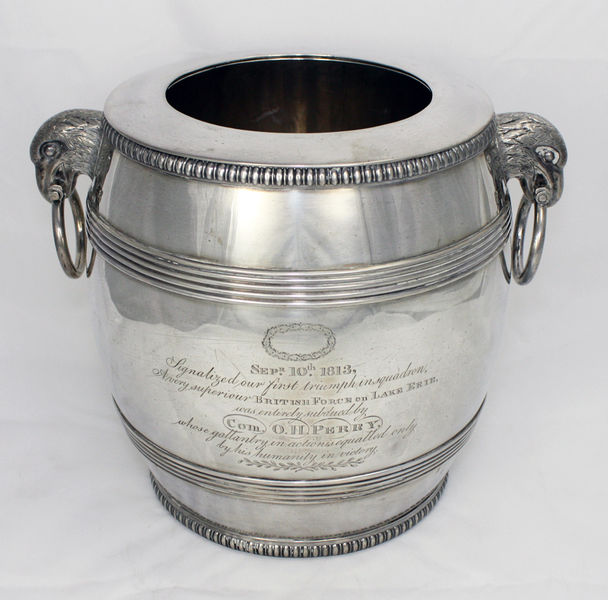
Titel: Wine Cooler Awarded to Commodore Perry
Künstler: Jess Churchill
Standort: Amherst (Massachusetts, USA)
Institution: Mead Art Museum, Amherst College
Schlagwörter: pot, silver, bird, eagle, writing, laurel, engraving, beak, ring, bowl, date, handles, bucket, 10, september, 1813, lake erie, sept, sep, 1-th, tenth, 10th, perry